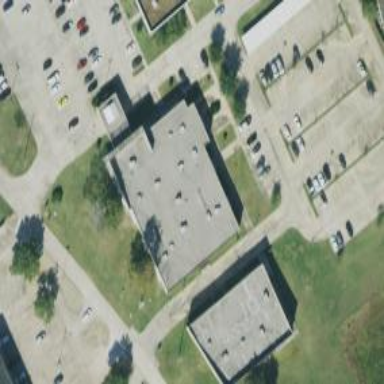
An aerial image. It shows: Office building with flat roof.